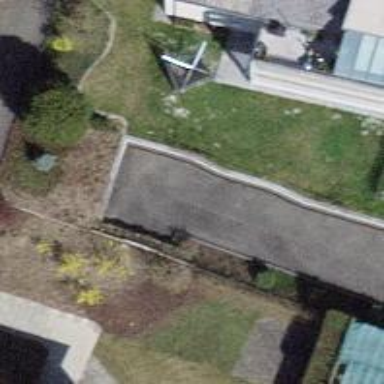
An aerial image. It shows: Parking entrance.